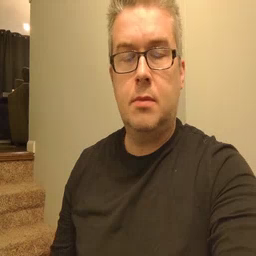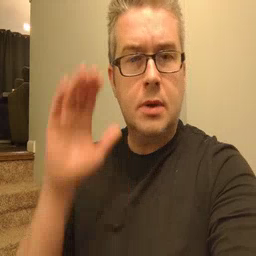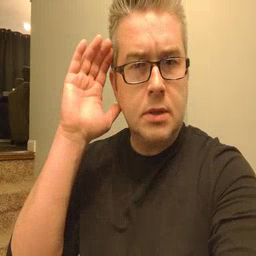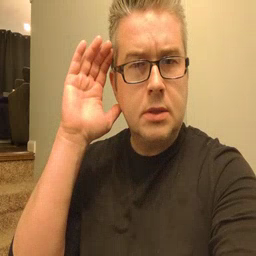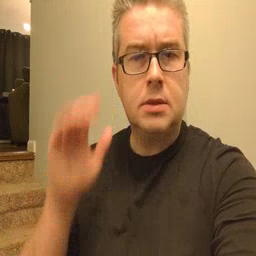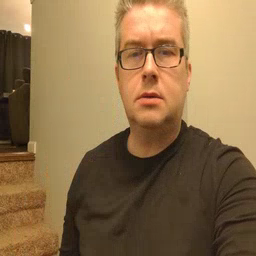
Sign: listen